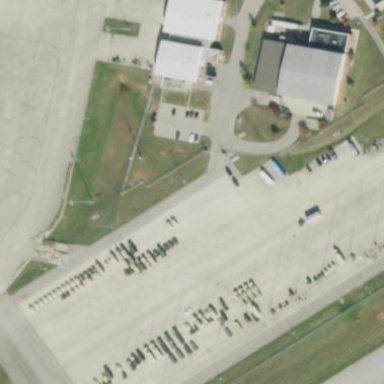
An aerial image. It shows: Apron at the airport.